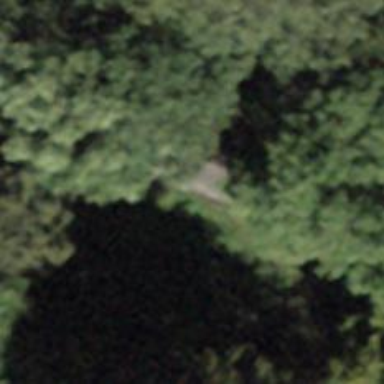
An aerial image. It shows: Unpaved path.